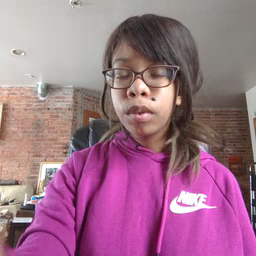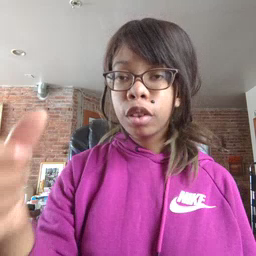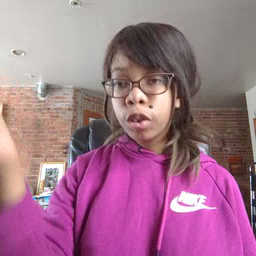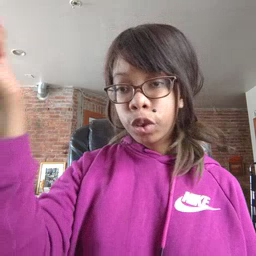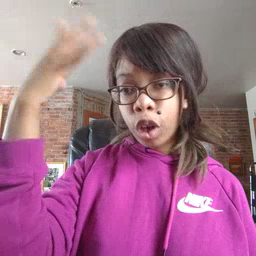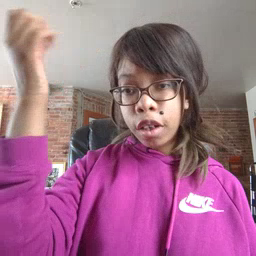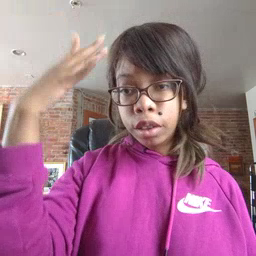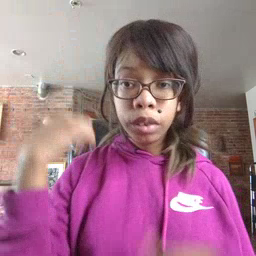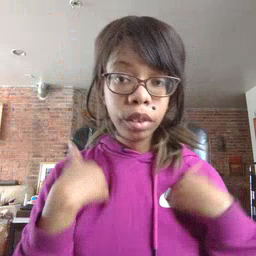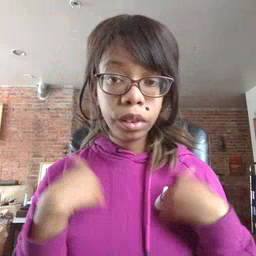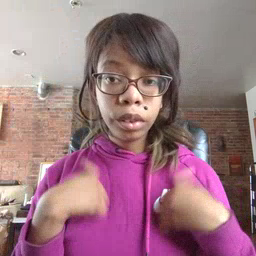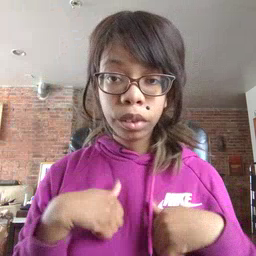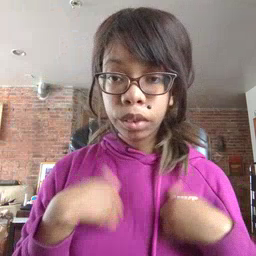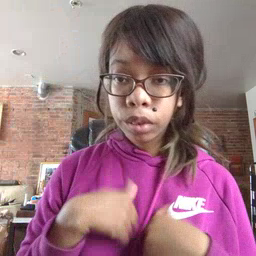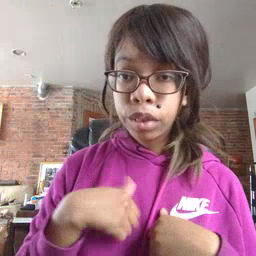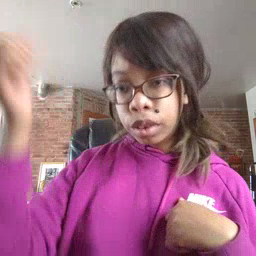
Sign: shower